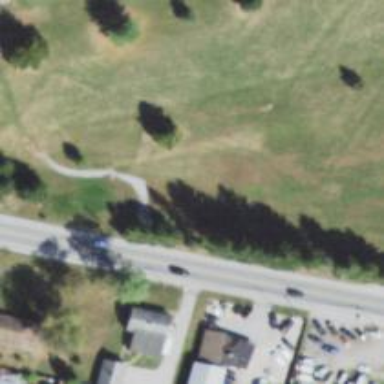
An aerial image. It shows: Service road used as golf cart path.